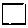
Label: square